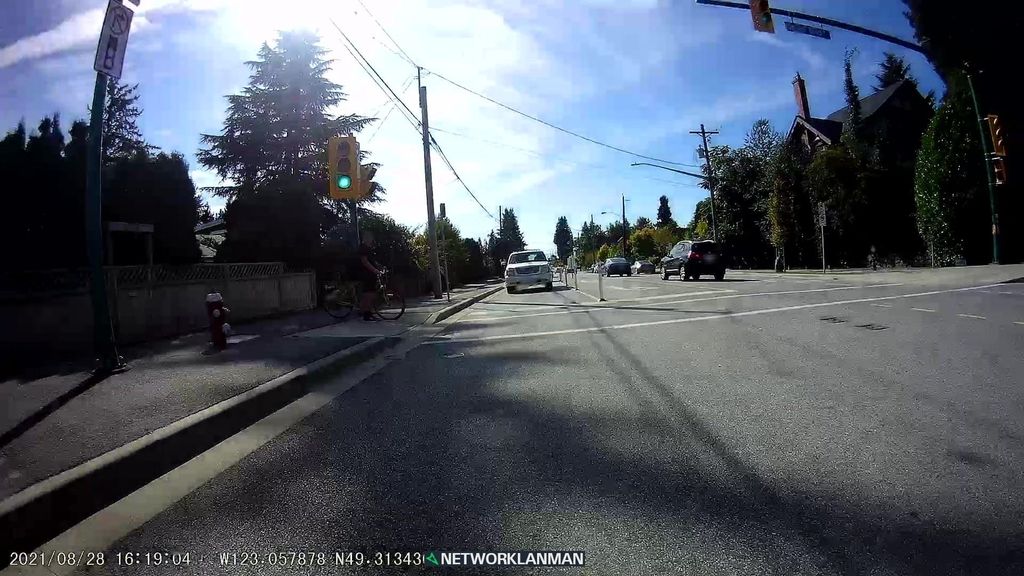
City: vancouver